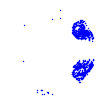
Particle: kaon